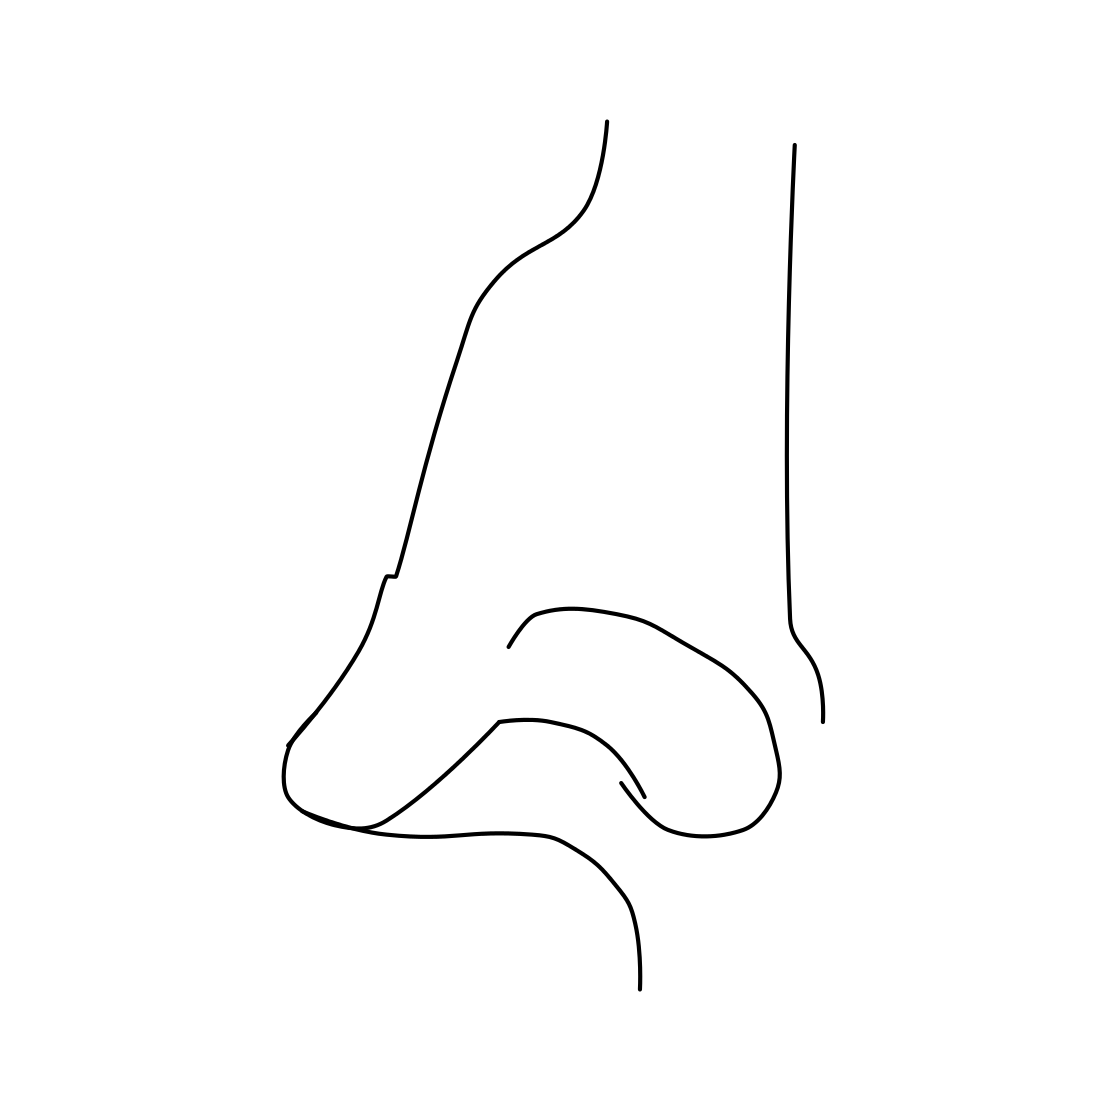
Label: nose